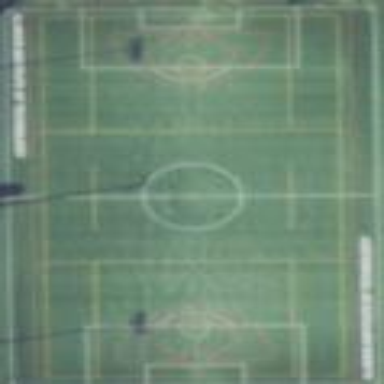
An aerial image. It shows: Soccer pitch for leisureland activities.